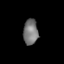
Tissue: lung
Cell type: Epithelial cells
Senescence score: 0.2133
Nuclear area (px): 369
Mean DAPI intensity: 119.033